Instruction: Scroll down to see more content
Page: traveler
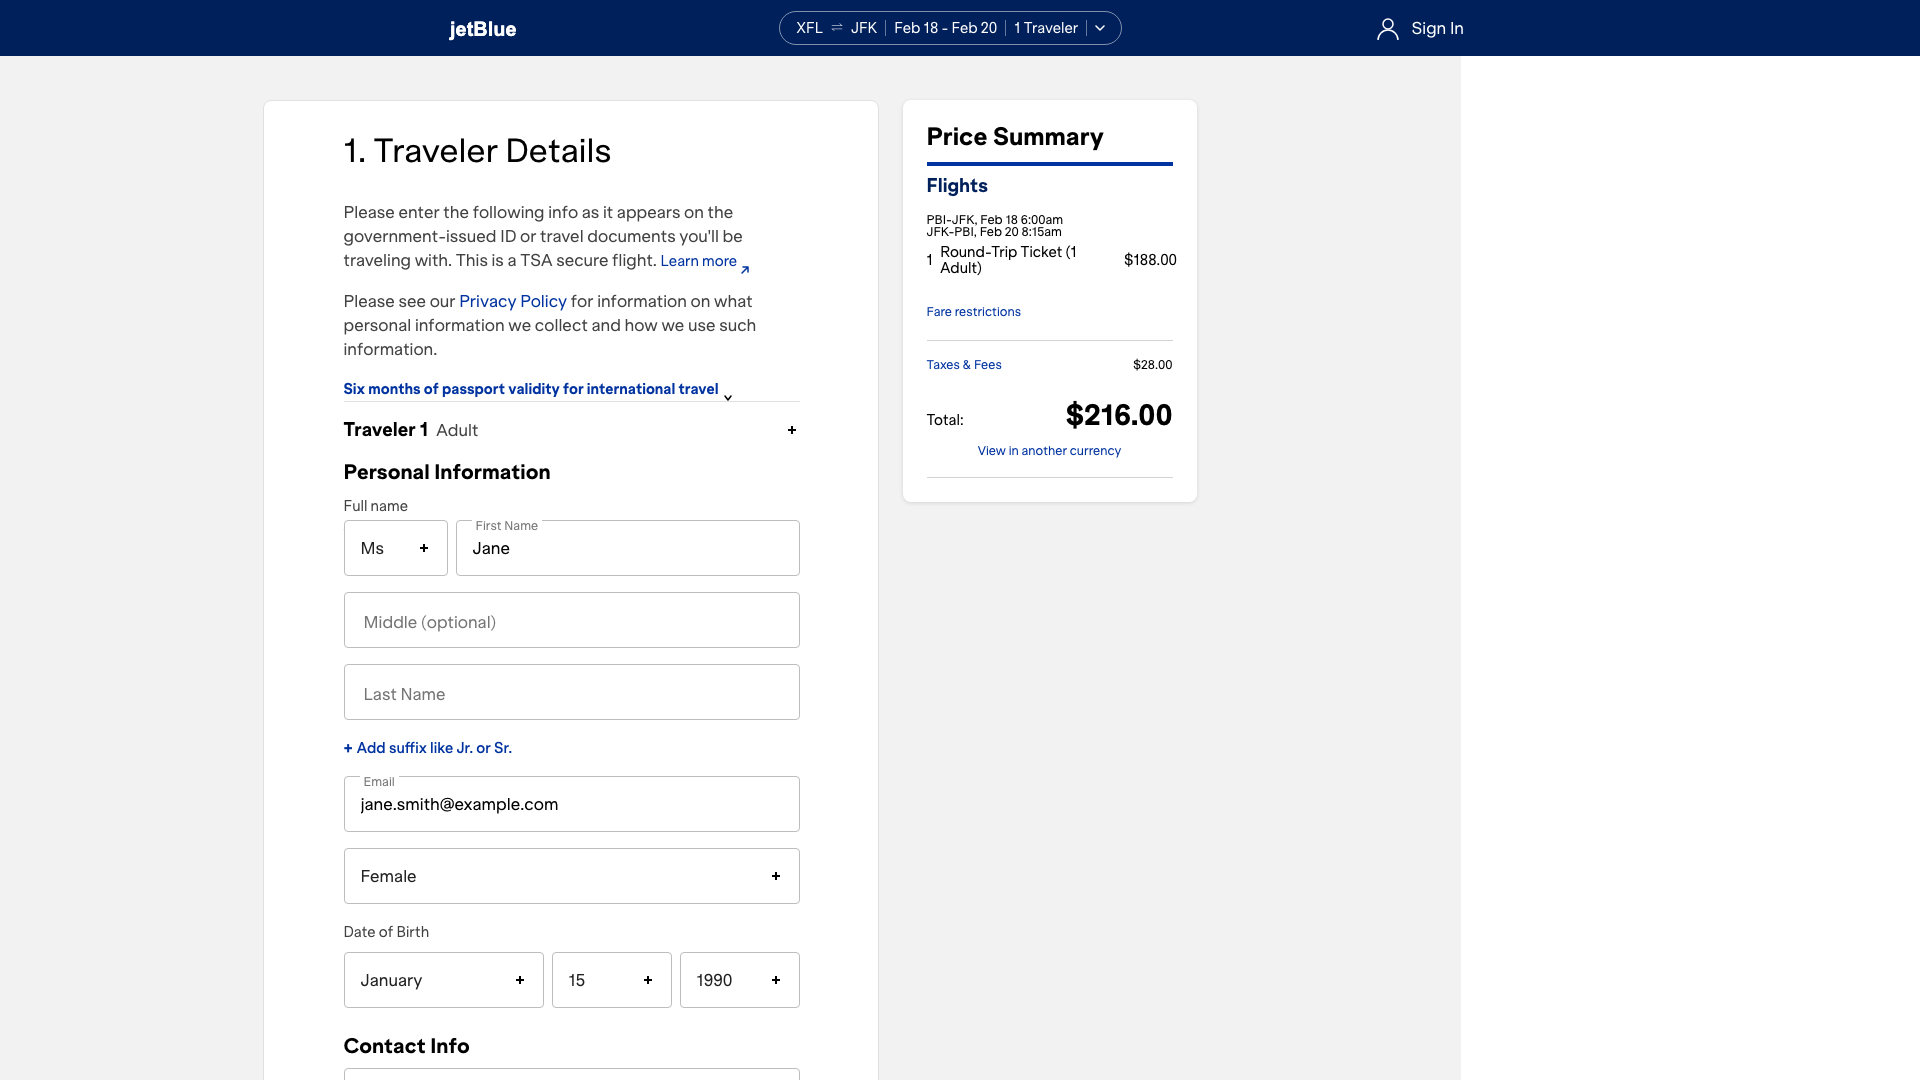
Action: scroll